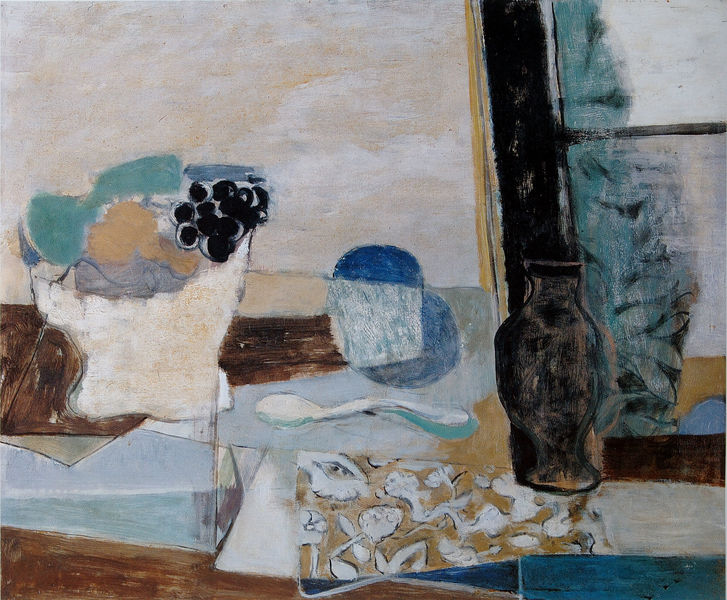
Titel: Fruchtschale
Künstler: Hugo von Habermann
Standort: München
Institution: Städtische Galerie im Lenbachhaus
Schlagwörter: blau, blätter, gemälde, weiß, gelb, grün, kubistisch, blume, blumen, braun, bunt, fenster, frau, glas, grau, hell, holz, pastell, schwarz, tisch, türkis, zeichnung, ölbild, obst, tuch, beige, malerei, muster, ornament, wand, rahmen, schale, schüssel, bild, tischdecke, tischtuch, öl, strauch, auge, gold, stoff, decke, blatt, pflanze, früchte, krug, stilleben, stillleben, trauben, vase, papier, abstrakt, creme, modern, essen, löffel, tapete, dekor, floral, korb, pastellfarben, brot, bretter, collage, serviette, nahrung, buch, dose, gefäss, expressionistisch, brett, scheibe, geometrisch, leben, obstschale, weintrauben, kühl, silleben, mappe, frühstück, traube, weintraube, mint, obstkorb, wohnen, matisse, fruchtkorb, gegenstände, zeichnungen, fester, abstrackt, tüte, löfel, risch, teelöffel, traueben, abstract, einkaufstüte, henri, klffel, aqwarell